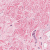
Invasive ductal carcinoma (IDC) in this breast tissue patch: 0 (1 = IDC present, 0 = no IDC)